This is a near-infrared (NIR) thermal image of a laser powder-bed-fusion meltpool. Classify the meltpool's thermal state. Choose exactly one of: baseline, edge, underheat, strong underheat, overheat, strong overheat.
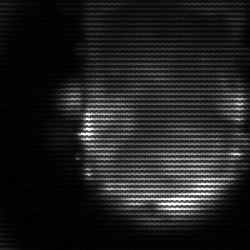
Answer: baseline